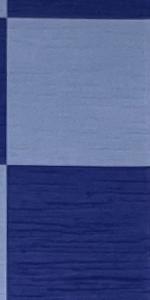
Label: Empty